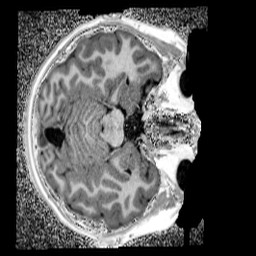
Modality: UNIT1_denoised
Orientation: axial
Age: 10
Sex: male
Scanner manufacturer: siemens
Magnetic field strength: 3 T
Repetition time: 4 s
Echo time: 0.00299 s